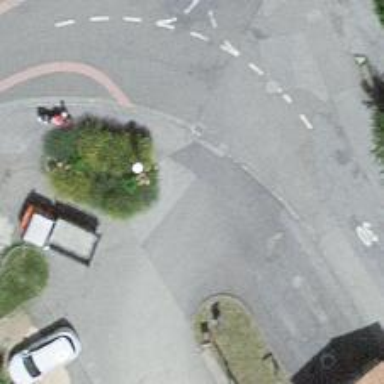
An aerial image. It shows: Guidepost supported by pole.